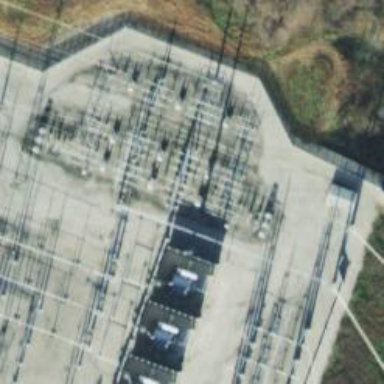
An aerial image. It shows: Switch for power supply.